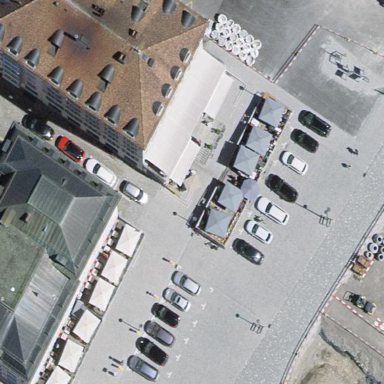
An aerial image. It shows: Parking area with surface.